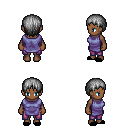
a pixel art fantasy rpg character, female body template, human, dark skin, chain tabard jacket, magenta pants, gray plain hairstyle, black slippers, four views (front, back, left, right), 2x2 character sprite sheet, small pixel art, hard edges, no anti-aliasing